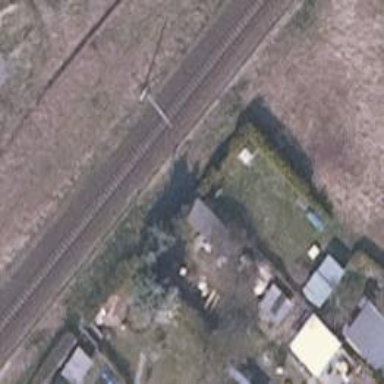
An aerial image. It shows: Railway signal.